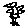
Label: bird